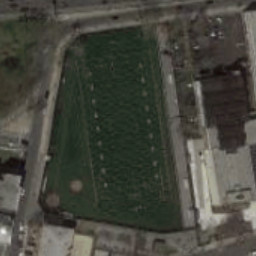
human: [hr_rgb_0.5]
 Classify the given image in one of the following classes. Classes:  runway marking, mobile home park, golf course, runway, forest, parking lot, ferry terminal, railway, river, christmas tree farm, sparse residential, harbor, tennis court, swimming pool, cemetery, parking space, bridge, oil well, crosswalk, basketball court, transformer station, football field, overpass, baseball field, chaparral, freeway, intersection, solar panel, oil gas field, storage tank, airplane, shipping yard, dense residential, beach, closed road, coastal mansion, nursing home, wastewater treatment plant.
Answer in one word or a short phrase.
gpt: football field